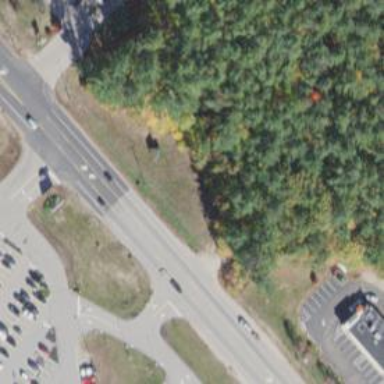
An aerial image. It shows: Asphalt trunk highway.